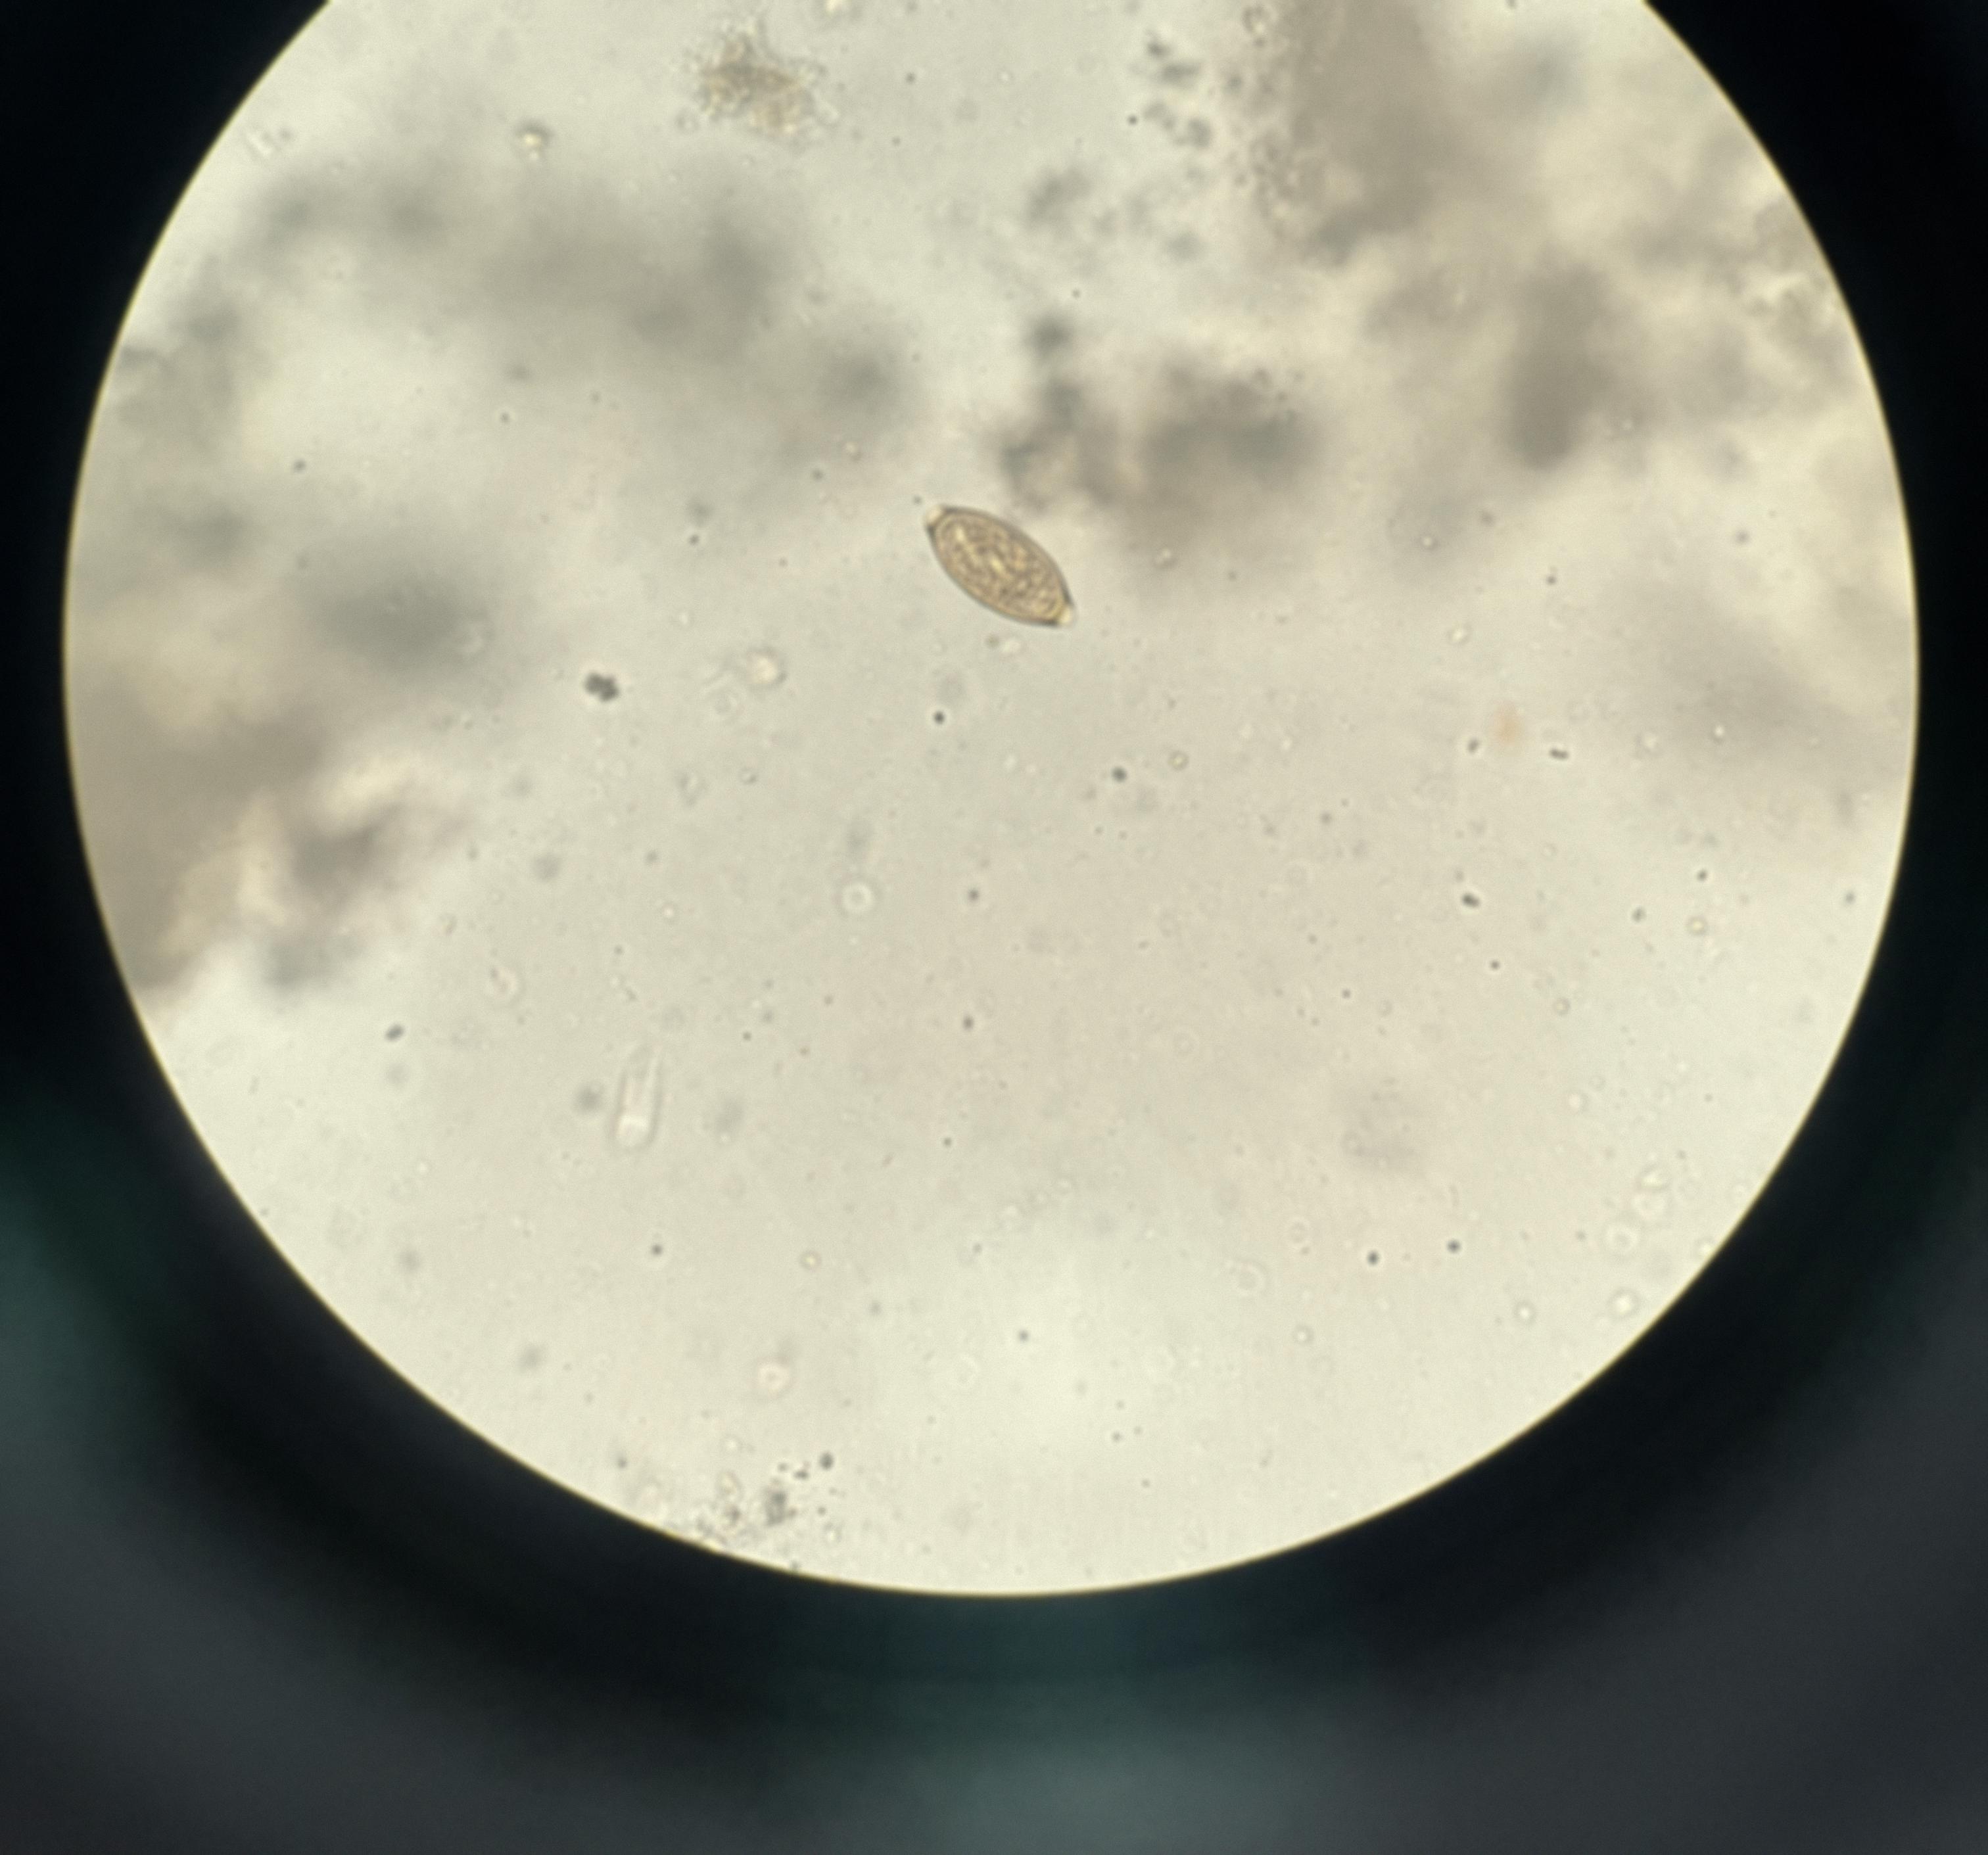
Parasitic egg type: Trichuris trichiura